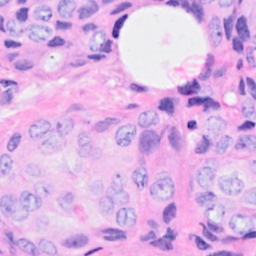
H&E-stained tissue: Breast